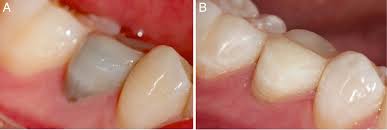
Condition: Tooth Discoloration